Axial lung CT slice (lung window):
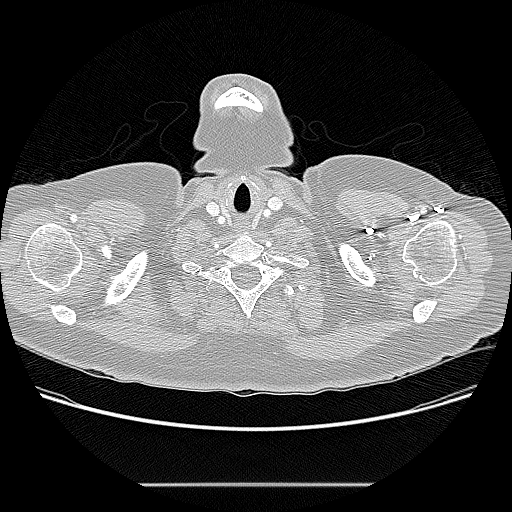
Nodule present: no